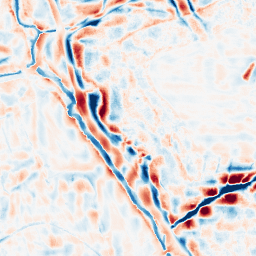
Category: wavelet
Decomposition family: wavelet_dwt
Decomposition parameters: wavelet: sym4
level: 4
Upsampling method: quintic
Upsampling parameters: scale: 4
Upsampling scale: 4